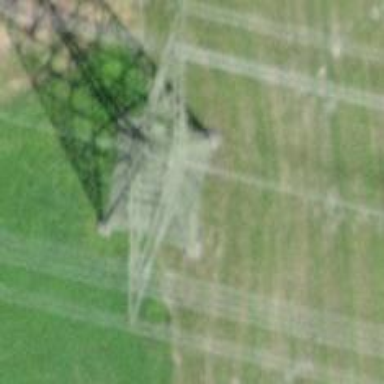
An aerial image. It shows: Power tower.